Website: bh-photo
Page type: address-validator
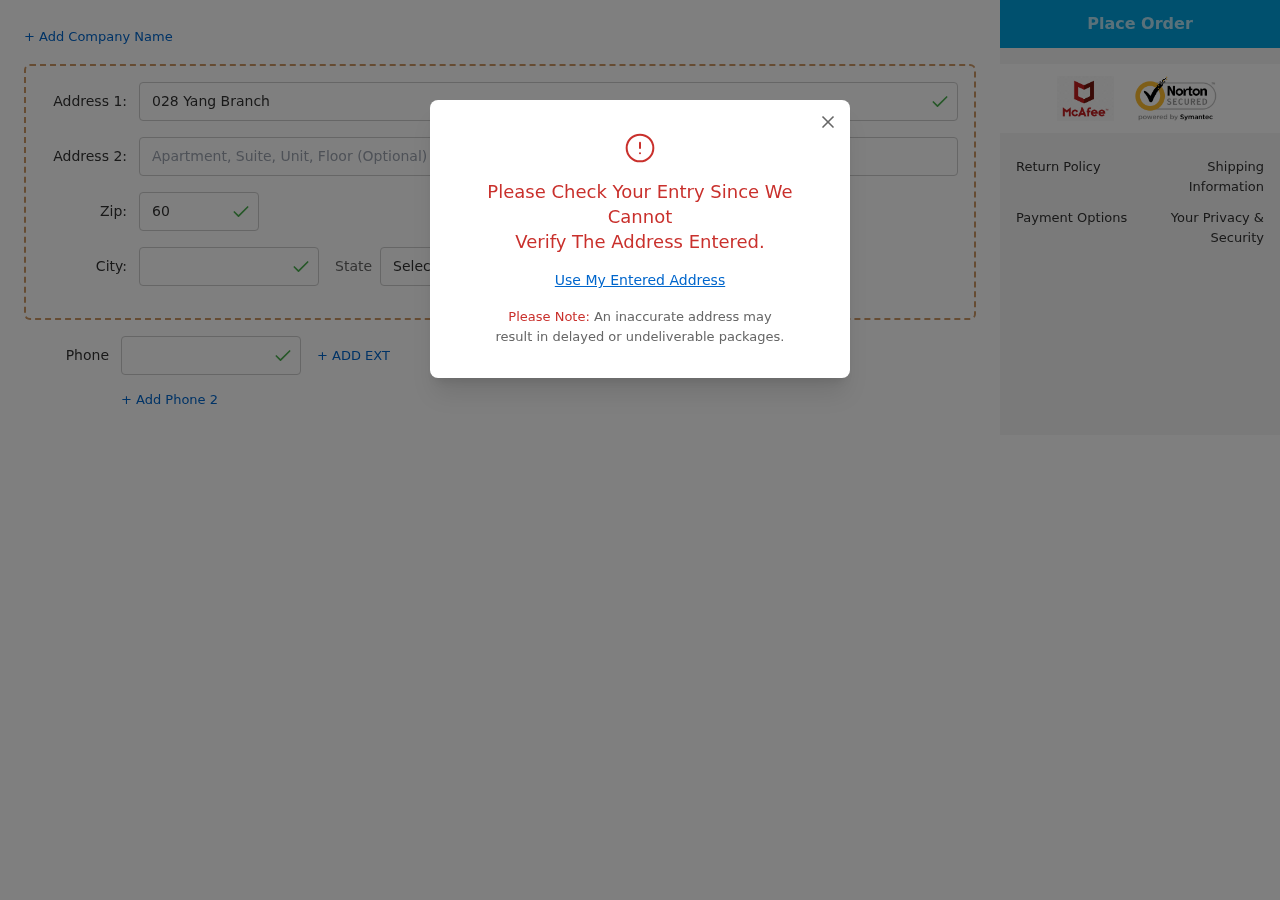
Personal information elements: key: PII_CITY
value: Richardland
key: PII_PHONE
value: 3849790006
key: PII_POSTCODE
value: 60361
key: PII_STATE_ABBR
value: TN
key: PII_STREET
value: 028 Yang Branch